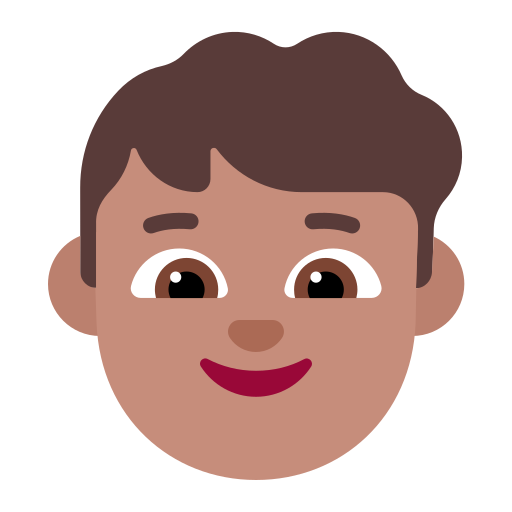
boy flat